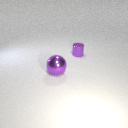
large purple metal sphere in front of small purple metal cylinder